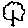
Label: tree